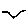
Label: bird